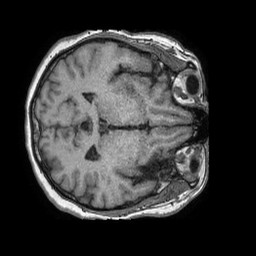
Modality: T1w
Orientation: axial
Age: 54
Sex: female
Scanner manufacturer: philips
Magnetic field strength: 1.5 T
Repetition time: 0.007538 s
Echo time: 0.003434 s